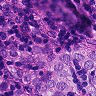
Metastatic tissue present: yes